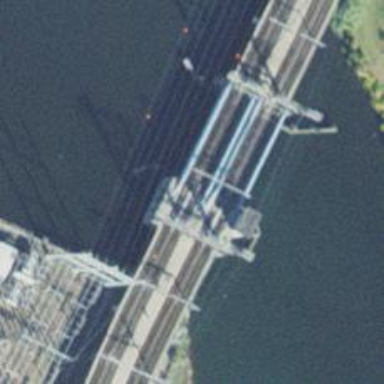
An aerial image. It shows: Movable bascule bridge for railway traffic. It is electrified with contact line.